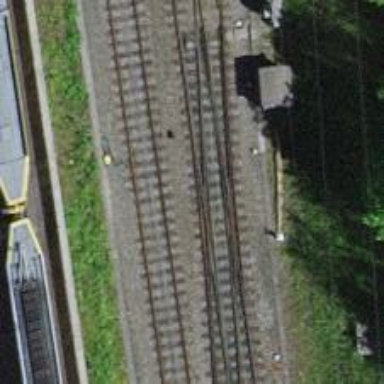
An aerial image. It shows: Railway switch.